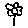
Label: flower